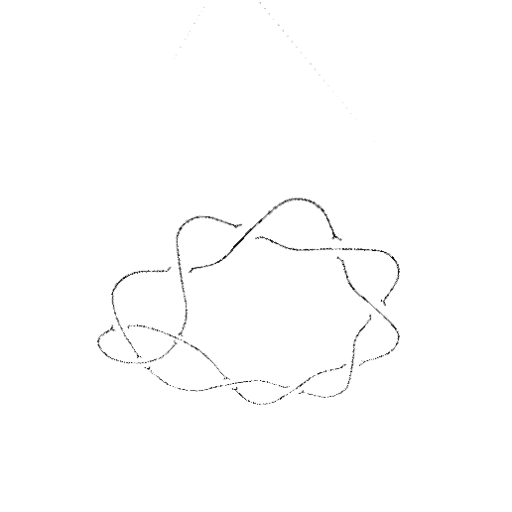
Crossing number: 10